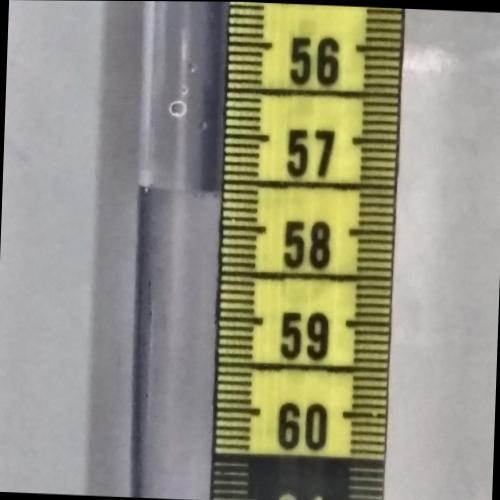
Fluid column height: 57.6 cm